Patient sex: M
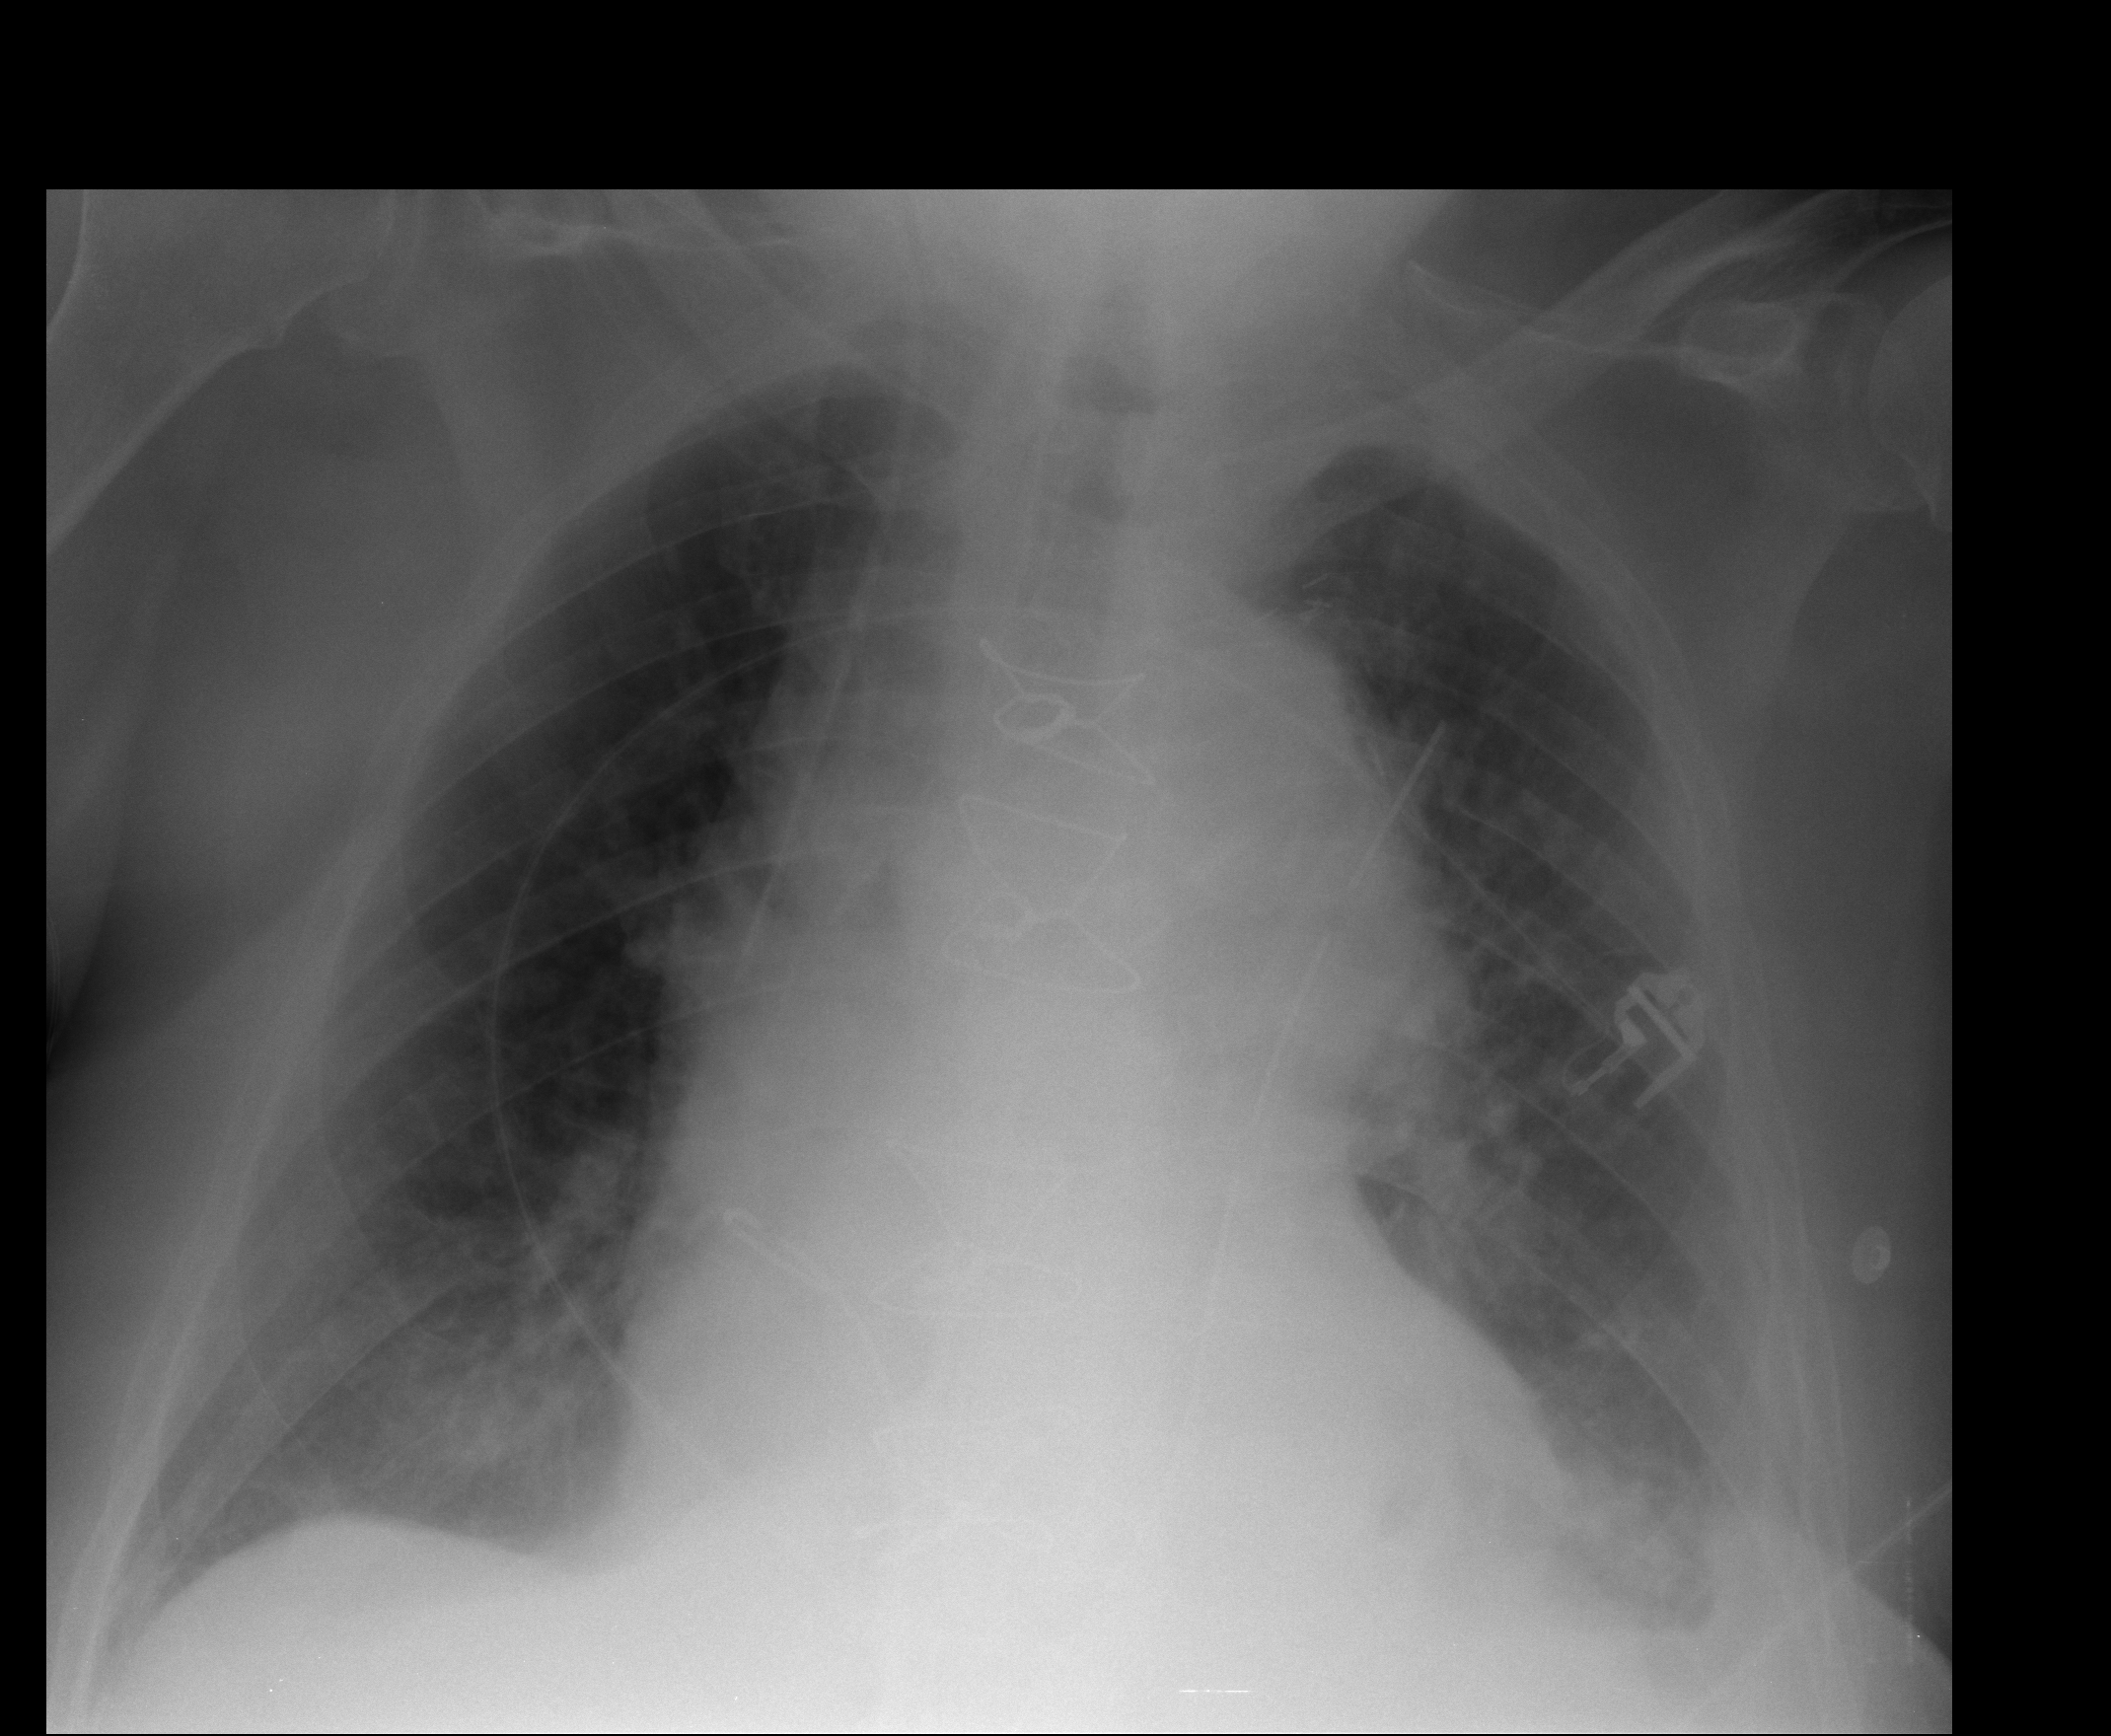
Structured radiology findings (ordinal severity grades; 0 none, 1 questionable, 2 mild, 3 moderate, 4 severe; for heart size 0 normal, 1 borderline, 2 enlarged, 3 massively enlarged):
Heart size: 2
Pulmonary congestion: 2
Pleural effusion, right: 0
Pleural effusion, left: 2
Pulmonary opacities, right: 0
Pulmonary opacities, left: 0
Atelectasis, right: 2
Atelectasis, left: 3